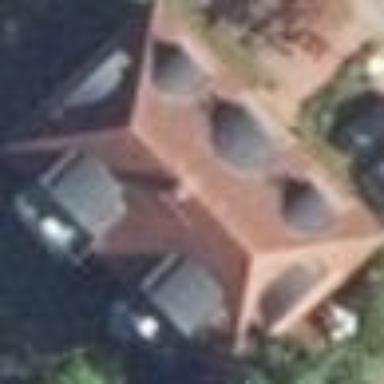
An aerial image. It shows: Apartment building with hipped roof.